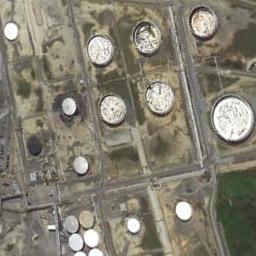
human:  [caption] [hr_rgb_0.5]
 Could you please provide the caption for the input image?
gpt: There is grass beside the storage tanks .

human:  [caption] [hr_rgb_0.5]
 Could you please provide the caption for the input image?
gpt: There are big and small white storage tanks on the bare land .

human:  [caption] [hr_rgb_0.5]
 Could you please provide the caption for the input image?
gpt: There are many neatly arranged oil storage tanks in the factory, And there is a lawn next to the factory .

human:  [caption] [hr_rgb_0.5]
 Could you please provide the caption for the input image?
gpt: There are two rows of storage tanks, One of which is larger than the others .

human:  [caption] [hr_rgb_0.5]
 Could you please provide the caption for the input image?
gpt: There are some storage tanks of different sizes .